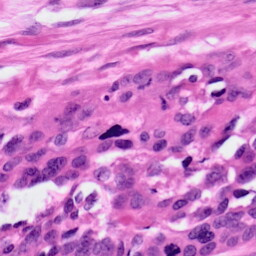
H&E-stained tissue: Ovarian